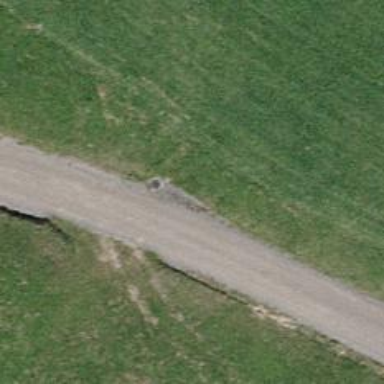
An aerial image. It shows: Gravel track with grade1 tracktype.